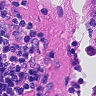
Metastatic tissue present: no